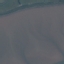
Label: SeaLake